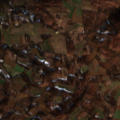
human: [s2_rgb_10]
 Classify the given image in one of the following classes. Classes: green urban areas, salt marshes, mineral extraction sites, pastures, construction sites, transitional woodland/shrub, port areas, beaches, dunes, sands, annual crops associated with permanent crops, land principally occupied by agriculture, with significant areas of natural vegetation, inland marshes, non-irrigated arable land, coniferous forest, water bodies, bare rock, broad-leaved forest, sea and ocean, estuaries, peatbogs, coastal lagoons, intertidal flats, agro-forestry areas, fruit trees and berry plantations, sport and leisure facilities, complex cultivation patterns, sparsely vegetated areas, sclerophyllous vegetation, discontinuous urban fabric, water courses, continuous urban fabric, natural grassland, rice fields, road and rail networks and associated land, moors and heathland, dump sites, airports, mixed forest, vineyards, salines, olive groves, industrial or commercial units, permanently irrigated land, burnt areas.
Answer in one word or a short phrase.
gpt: complex cultivation patterns, land principally occupied by agriculture, with significant areas of natural vegetation, broad-leaved forest